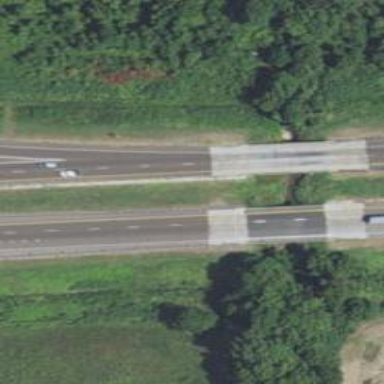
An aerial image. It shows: Beam-structured bridge on motorway.